Field crop: maize
Growth stage: 1
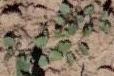
Species: convolvulus